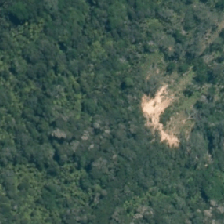
Land cover: low_producing_grassland